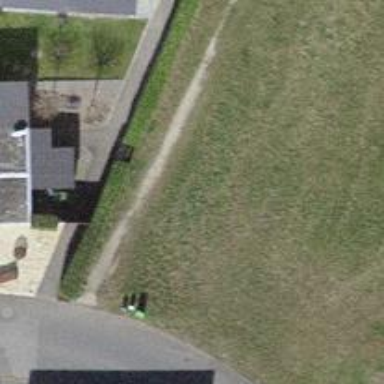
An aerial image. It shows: Path on the ground.